Question: I'm creating a web page of interviews, where the user can answer a specific question mentioned on the screen inside the textbox. I have a check button. On click of this button I need to compare the answer entered in the specific question textbox and usually display accuracy of answer in percentage by comparing with my XML file's answer for specific question.
This is my XML file"
'''
<?xml version="1.0" encoding="utf-8" ?>
<Questions>
<Question id="1">What is IL code </Question>
<Answer id="1">Half compiled, Partially compiled code </Answer>
<Question id="2">What is JIT </Question>
<Answer id="2">IL code to machine language </Answer>
<Question id="3">What is CLR </Question>
<Answer id="3">Heart of the engine , GC , compilation , CAS(Code access security) , CV ( Code verification) </Answer>
</Questions>
'''
This is my form:

Below is my code for my check button, where I have only compared with a single label and textbox. It works.
'''
XmlDocument docQuestionList = new XmlDocument();// Set up the XmlDocument //
docQuestionList.Load(@"C:\Users\Administrator\Desktop\questioon\questioon\QuestionAnswer.xml"); //Load the data from the file into the XmlDocument //
XmlNodeList AnswerList = docQuestionList.SelectNodes("Questions/Question");
foreach (XmlNode Answer in AnswerList)
{
if (Answer.InnerText.Trim() == Label2.Text)
{
string[] arrUserAnswer = TextBox1.Text.Trim().ToLower().Split(' ');
string[] arrXMLAnswer = Answer.NextSibling.InnerText.Trim().ToLower().Split(' ');
List<string> lststr1 = new List<string>();
foreach (string nextStr in arrXMLAnswer)
{
if (Array.IndexOf(arrUserAnswer, nextStr) != -1)
{
lststr1.Add(nextStr);
}
}
if (lststr1.Count > 0)
{
TextBox1.Text = ((100 * lststr1.Count) / arrXMLAnswer.Length).ToString() + "%";
}
else
{
TextBox1.Text = "0 %";
}
}
}
'''
As you can see, I have only compared the value for one question and respective answer, but I would prefer that this is not hard-coded. Instead, it should take the question and the respective textbox answer and compare with my XML file. How might I achieve my goal?
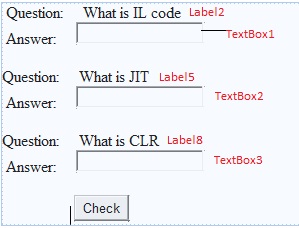
Answer: I'd just keep it simple and set up an array of questions, answers, and user's answers...
'''
XDocument xdoc = XDocument.Load(@"C:\Users\Administrator\Desktop\questioon\questioon\QuestionAnswer.xml");
string[] questions = xdoc.Root.Elements("Question").Select(x => (string)x).ToArray();
string[] answers = xdoc.Root.Elements("Answer").Select(x => (string)x).ToArray();
string[] userAnswers = new string[] { TextBox1.Text, TextBox2.Text, TextBox3.Text };
for (int i=0 ; i < questions.Length ; i++)
{
// handle responses
string[] words = answers[i].Split(' ', StringSplitOptions.RemoveEmptyEntries)
.Select(w => w.ToLower().Trim()).ToArray();
string[] userWords = userAnswers[i].Split(' ', StringSplitOptions.RemoveEmptyEntries)
.Select(w => w.ToLower().Trim()).ToArray();
string[] correctWords = words.Intersect(userWords);
// do percentage calc using correctWords.Length / words.Length
}
'''